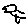
Label: bird